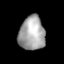
Tissue: lung
Cell type: Epithelial cells
Senescence score: 0.2364
Nuclear area (px): 864
Mean DAPI intensity: 164.865